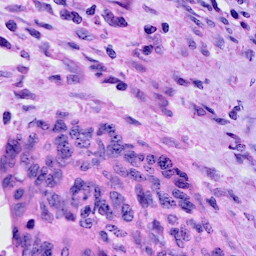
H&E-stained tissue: Cervix